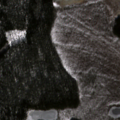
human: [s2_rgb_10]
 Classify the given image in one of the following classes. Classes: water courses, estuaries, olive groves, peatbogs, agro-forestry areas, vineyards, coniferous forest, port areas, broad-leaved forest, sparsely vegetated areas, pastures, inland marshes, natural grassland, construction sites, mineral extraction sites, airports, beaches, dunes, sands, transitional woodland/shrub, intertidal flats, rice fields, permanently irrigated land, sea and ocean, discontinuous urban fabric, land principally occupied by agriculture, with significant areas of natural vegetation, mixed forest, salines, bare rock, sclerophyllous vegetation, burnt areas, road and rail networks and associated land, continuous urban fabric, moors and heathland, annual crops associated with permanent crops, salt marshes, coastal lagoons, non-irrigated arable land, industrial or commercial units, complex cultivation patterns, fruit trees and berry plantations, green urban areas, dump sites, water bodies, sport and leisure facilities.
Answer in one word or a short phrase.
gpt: coniferous forest, mixed forest, peatbogs